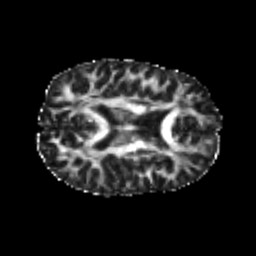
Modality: FA
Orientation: axial
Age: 23
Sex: female
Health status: healthy
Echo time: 0.074 s